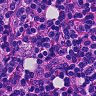
Metastatic tissue present: no